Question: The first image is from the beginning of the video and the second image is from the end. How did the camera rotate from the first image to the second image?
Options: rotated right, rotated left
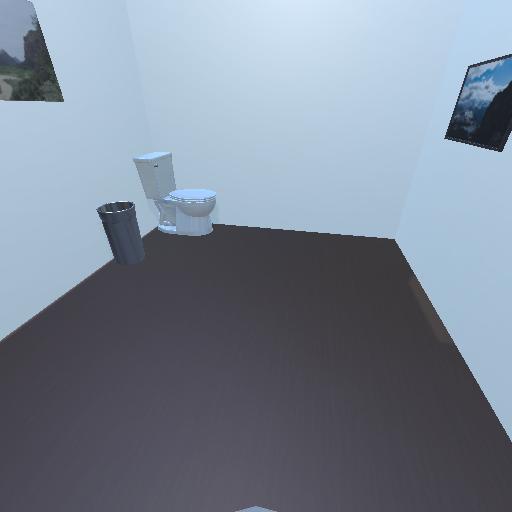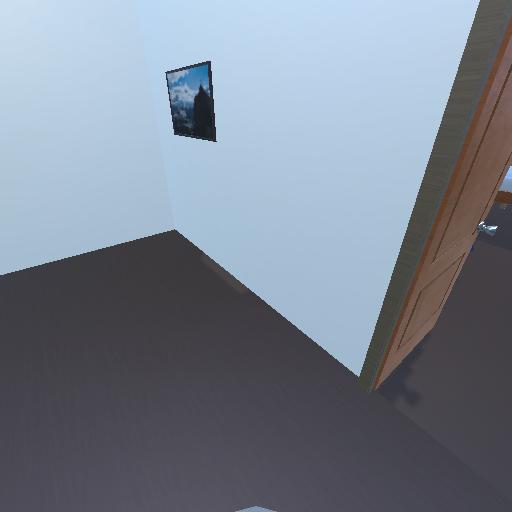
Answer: rotated right